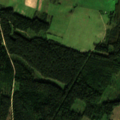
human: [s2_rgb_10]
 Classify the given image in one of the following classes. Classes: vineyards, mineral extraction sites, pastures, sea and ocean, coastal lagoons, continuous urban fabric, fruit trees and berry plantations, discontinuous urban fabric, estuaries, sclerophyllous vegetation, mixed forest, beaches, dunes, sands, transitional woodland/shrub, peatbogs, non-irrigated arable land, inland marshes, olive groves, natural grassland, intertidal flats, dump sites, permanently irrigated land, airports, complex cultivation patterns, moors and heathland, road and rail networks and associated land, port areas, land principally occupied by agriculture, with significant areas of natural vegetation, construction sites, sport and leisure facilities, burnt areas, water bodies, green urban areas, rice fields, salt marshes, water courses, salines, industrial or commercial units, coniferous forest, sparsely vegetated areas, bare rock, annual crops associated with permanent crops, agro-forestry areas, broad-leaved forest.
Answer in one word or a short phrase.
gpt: pastures, complex cultivation patterns, coniferous forest, mixed forest, transitional woodland/shrub